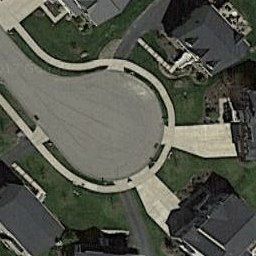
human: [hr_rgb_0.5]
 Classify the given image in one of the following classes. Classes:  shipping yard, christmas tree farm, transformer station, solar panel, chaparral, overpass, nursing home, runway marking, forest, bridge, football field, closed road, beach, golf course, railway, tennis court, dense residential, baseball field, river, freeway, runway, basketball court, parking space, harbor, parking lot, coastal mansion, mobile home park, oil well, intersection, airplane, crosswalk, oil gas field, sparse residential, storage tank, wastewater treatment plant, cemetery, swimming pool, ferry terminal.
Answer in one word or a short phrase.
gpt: closed road